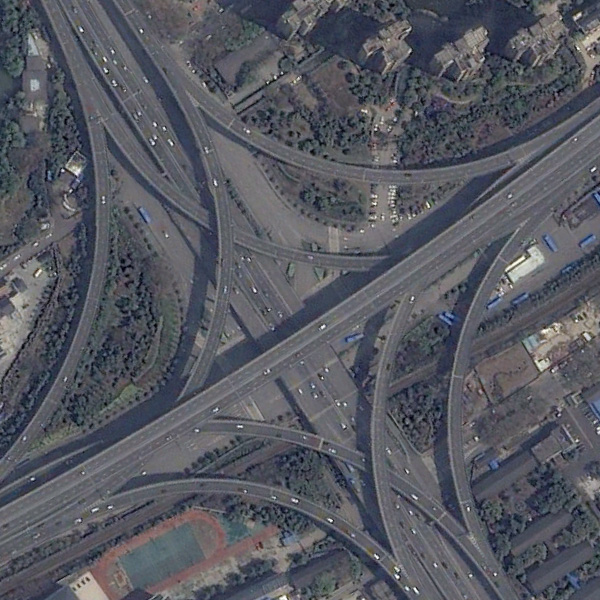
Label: Viaduct